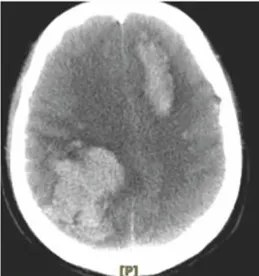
CT signs of intracranial hemorrhage in acute promyelocytic leukemia.
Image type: radiology (ct)